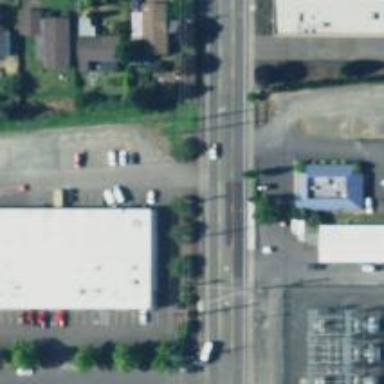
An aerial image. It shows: Power pole.